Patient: sex M, age 64
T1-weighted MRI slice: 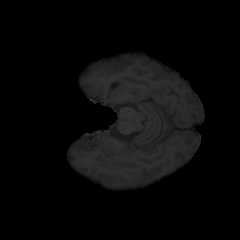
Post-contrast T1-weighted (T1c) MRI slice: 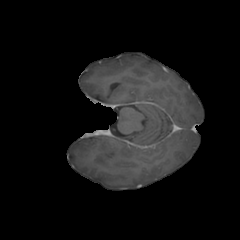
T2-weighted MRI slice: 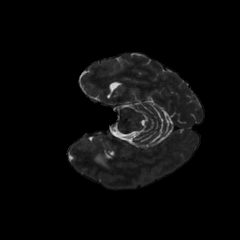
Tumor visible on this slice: yes
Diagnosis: Astrocytoma, IDH-mutant
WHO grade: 3